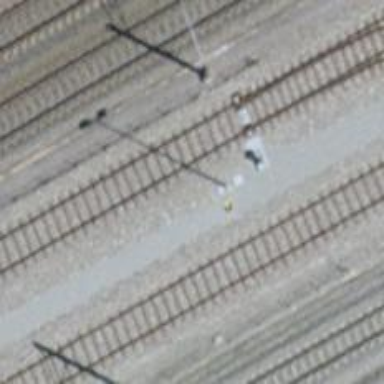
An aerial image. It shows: Yard with 1 track.